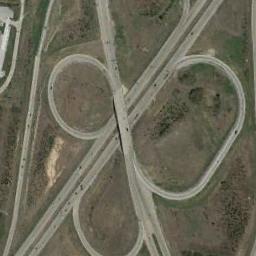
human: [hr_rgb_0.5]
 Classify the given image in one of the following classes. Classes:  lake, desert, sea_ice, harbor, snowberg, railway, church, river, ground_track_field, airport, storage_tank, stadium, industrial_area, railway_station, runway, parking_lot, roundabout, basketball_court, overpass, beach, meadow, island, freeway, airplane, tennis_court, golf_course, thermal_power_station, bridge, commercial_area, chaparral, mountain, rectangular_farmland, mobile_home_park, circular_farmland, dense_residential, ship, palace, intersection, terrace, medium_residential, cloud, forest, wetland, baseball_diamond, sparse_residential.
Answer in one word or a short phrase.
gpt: overpass